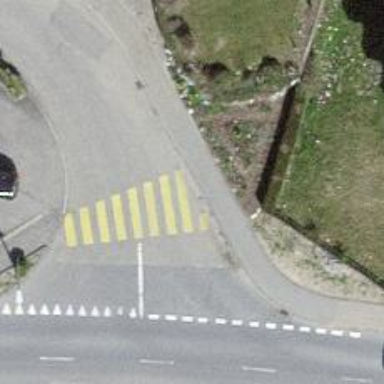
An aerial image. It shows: Uncontrolled zebra crossing with zebra markings.